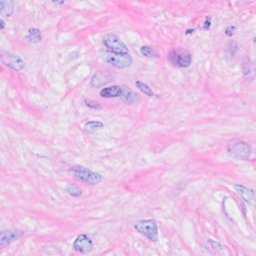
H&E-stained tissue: Breast